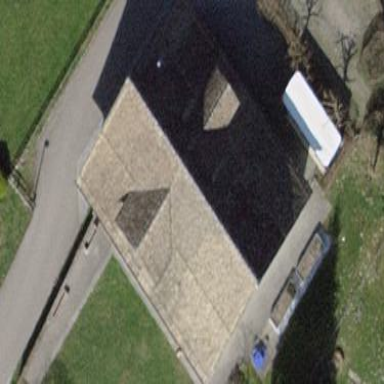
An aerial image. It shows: Kindergarten building.